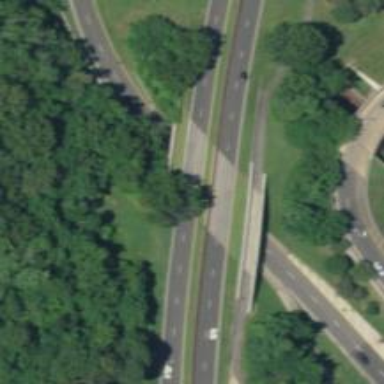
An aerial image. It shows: Bridge over motorway.